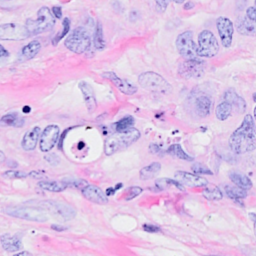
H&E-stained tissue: Breast